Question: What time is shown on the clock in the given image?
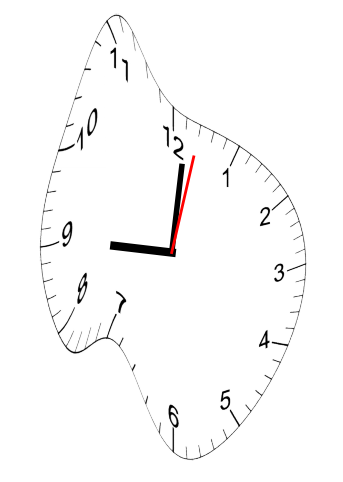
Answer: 09:01:02